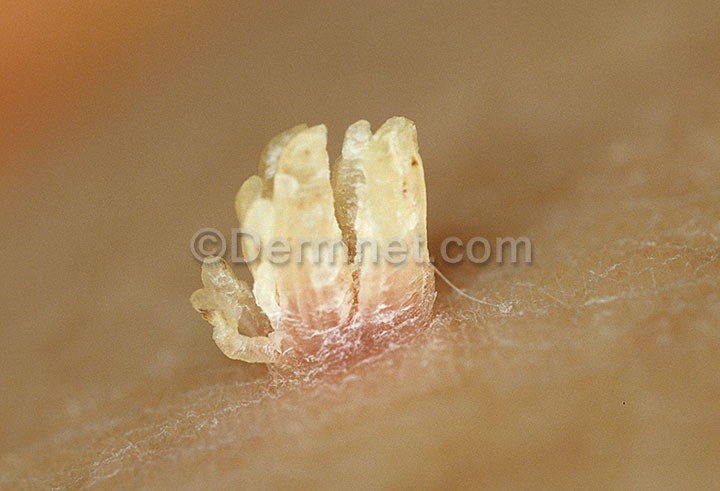
Disease: Warts Molluscum and other Viral Infections